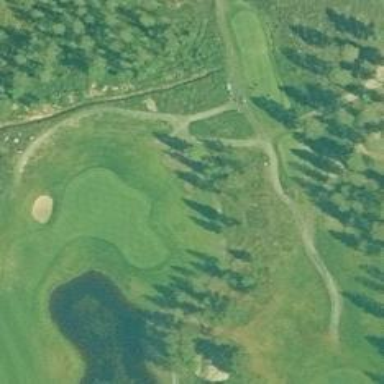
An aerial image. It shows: Footway that resembles golf path.